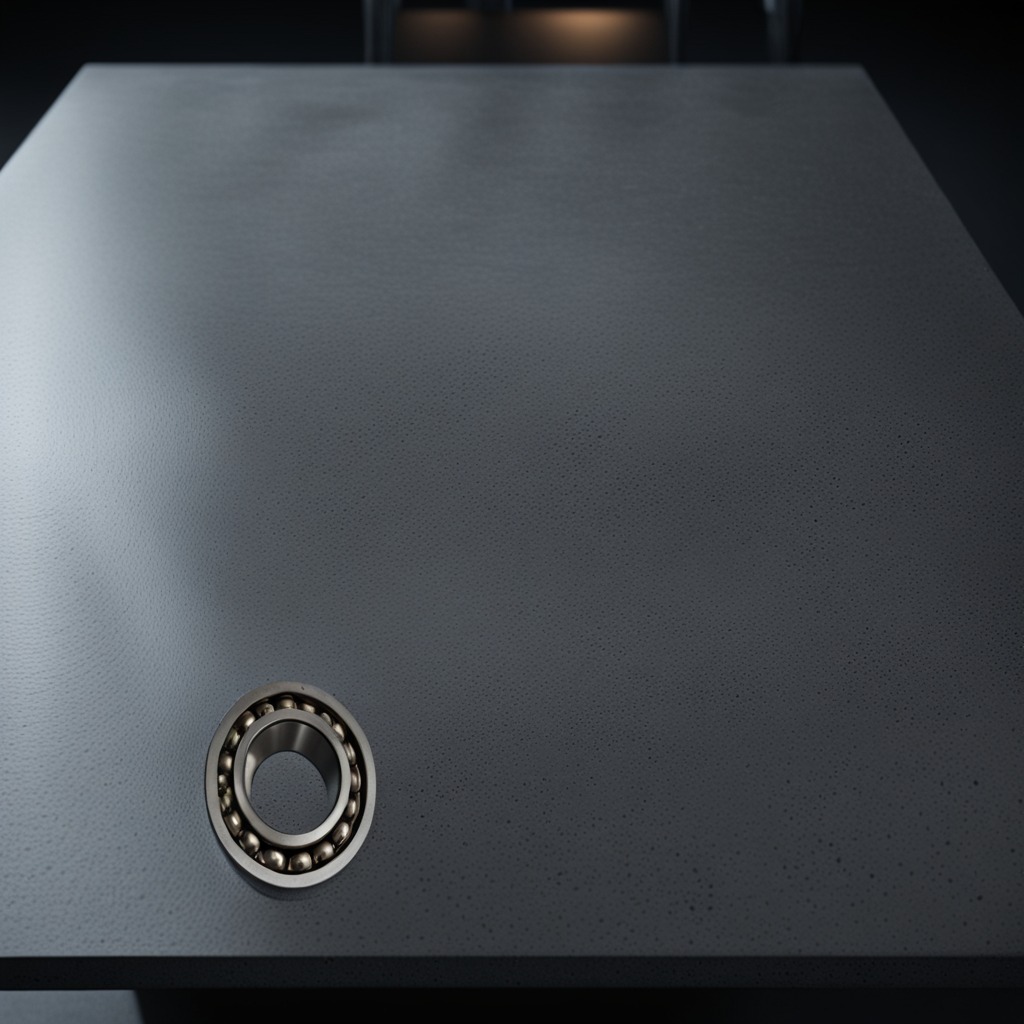
A metal ball bearing is lying on the clean granite table inside a workshop at night.